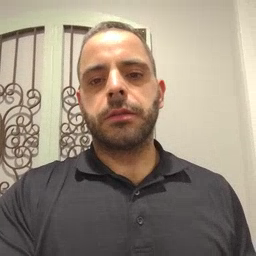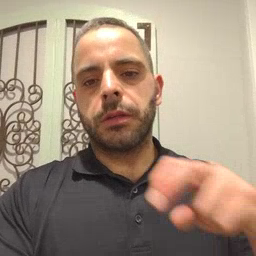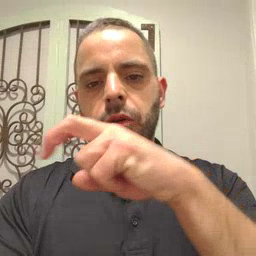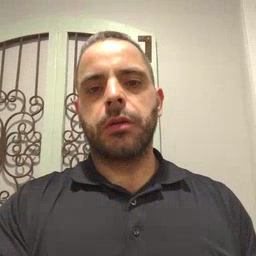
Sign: stairs